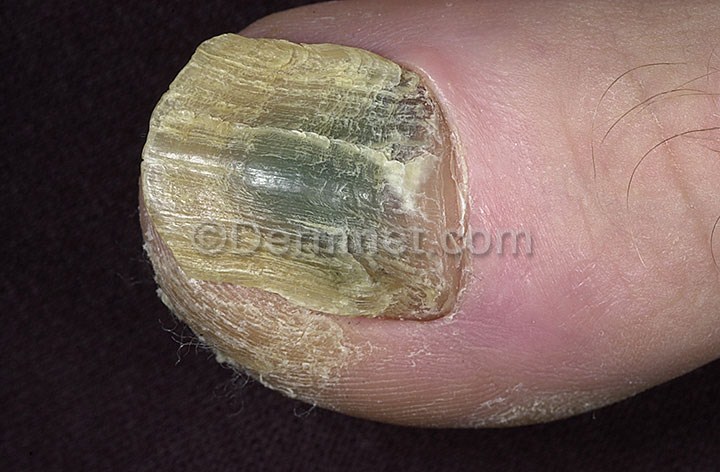
Disease: Nail Fungus and other Nail Disease